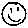
Label: smiley face